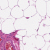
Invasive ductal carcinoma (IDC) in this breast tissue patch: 0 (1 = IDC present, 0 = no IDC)